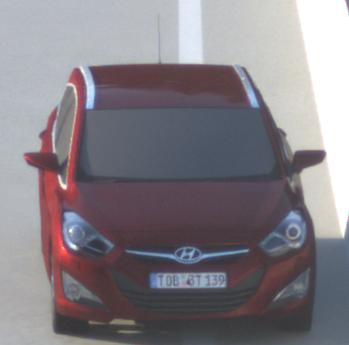
Make: Hyundai
Model: i40 Kombi 1.6 GDI
Detailed model: i40 (VF) Kombi
Model produced from: 2012/08
Model produced until: 2013/09
Doors: 5
Color: red
Road condition: dry road
Daytime: sunrise or sunset
Contrast: medium contrast